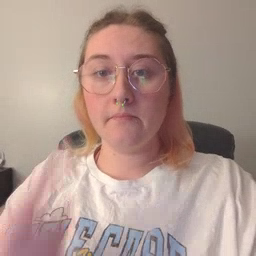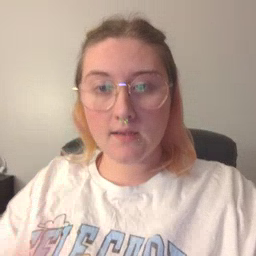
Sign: penny